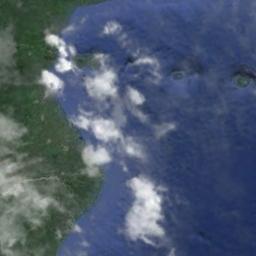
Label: cloud